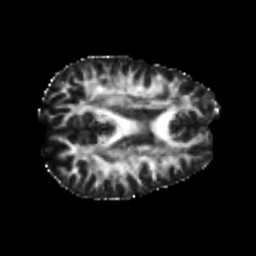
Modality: FA
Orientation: axial
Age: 24
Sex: male
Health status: healthy
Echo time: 0.074 s